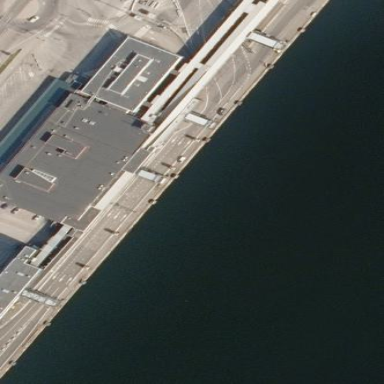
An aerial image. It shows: Ferry terminal station with block building.